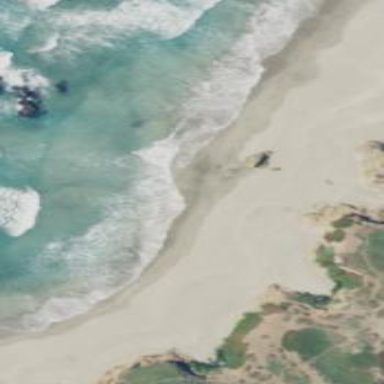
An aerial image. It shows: Beautiful beach with natural surroundings.